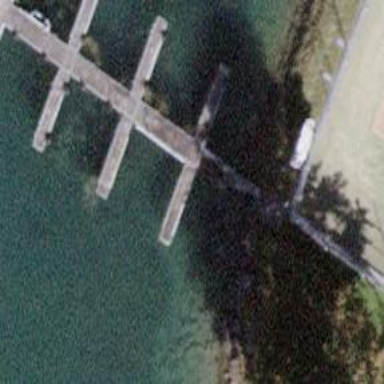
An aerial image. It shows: Man-made pier.